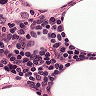
Metastatic tissue present: no